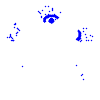
Particle: electron